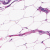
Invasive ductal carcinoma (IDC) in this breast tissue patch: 0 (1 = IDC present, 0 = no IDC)